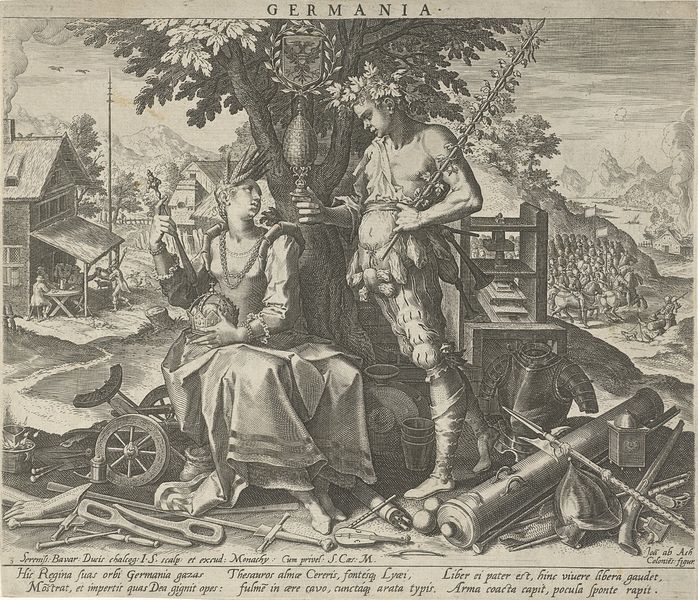
Titel: Duitsland met Ceres en Bacchus
Künstler: Johann (I) Sadeler
Standort: Amsterdam
Institution: Rijksmuseum
Schlagwörter: baum, mann, landschaft, sitzen, frau, tisch, dach, haus, weg, natur, rauch, paar, instrumente, krone, kamin, pferde, reiter, berge, grafik, rad, lanze, soldaten, kanone, druck, druckgrafik, text, waffen, personifikation, flöte, geige, ähren, legende, germania, geräte